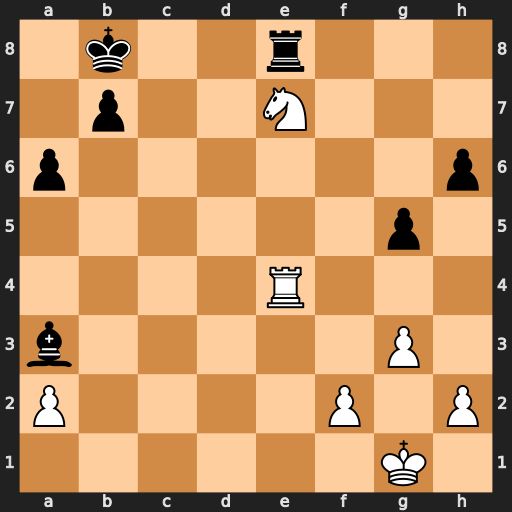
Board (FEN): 1k2r3/1p2N3/p6p/6p1/4R3/b5P1/P4P1P/6K1
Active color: w
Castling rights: -
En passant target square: -
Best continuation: Nc6+ Kc7 Rxe8